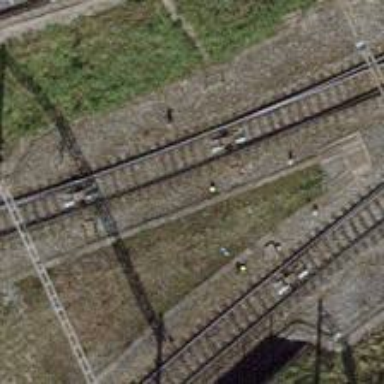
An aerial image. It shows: Railway switch.